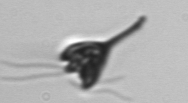
Label: Pyramimonas_longicauda